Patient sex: F
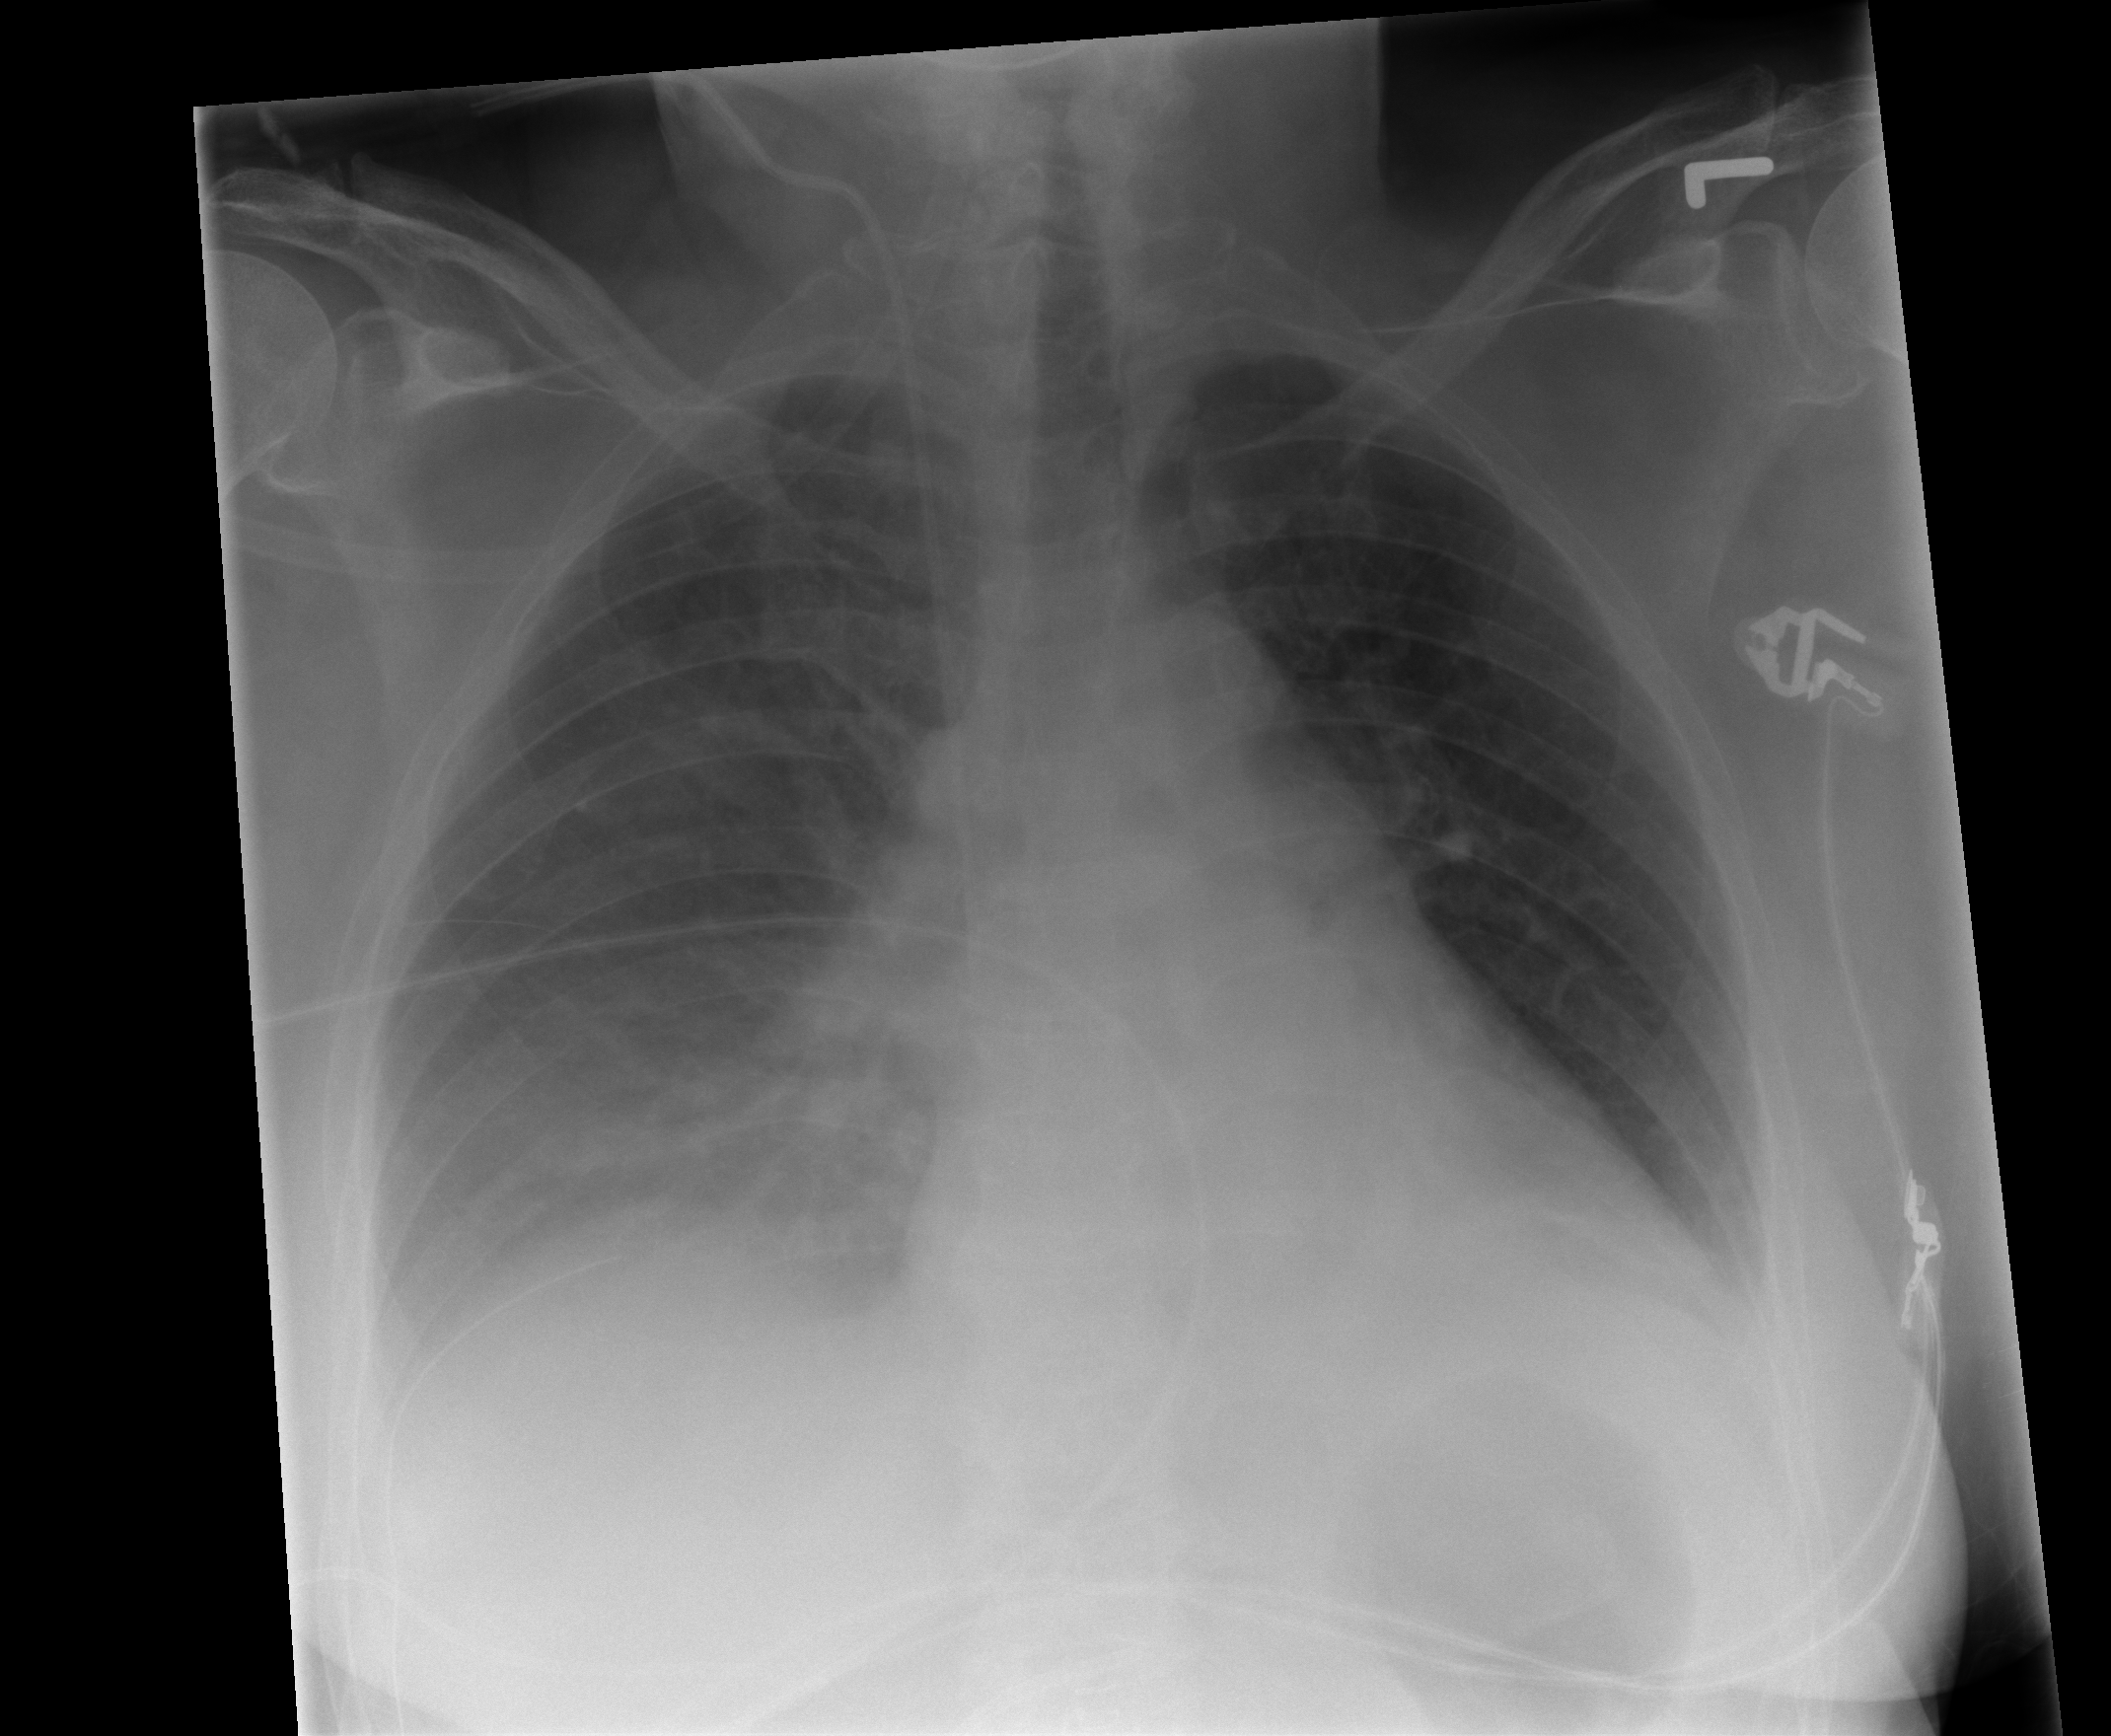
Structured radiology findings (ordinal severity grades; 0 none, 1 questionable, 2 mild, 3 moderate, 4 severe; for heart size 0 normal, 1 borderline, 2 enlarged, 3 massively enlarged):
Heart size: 0
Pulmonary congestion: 0
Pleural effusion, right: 0
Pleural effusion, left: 0
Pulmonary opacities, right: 0
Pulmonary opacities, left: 0
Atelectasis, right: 2
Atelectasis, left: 0